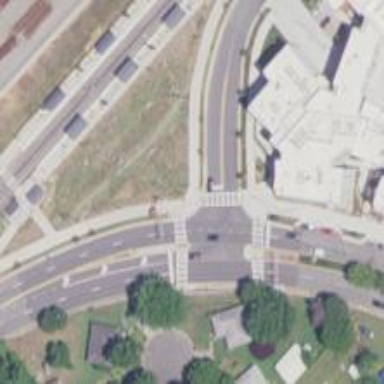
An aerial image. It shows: Footway located on traffic island.